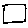
Label: square